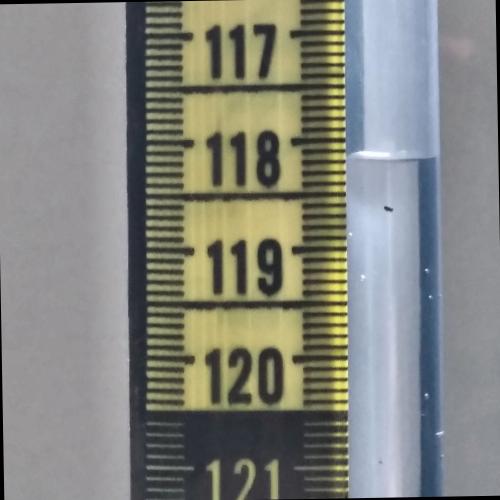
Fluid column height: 118.2 cm